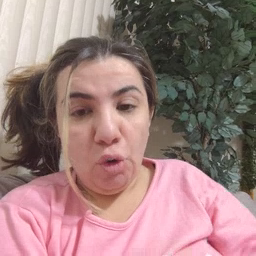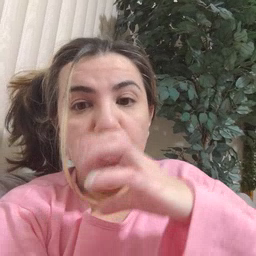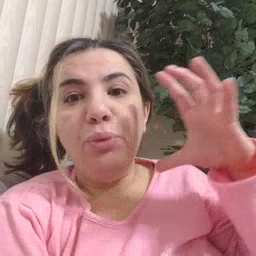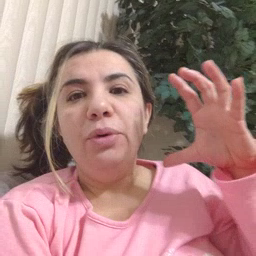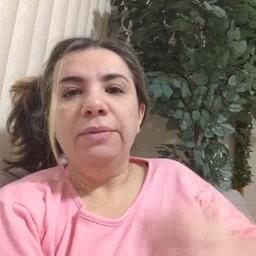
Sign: balloon